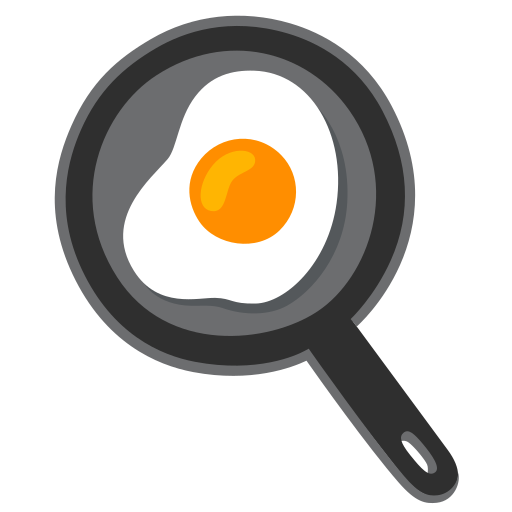
Emoji: 🍳